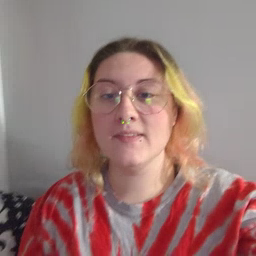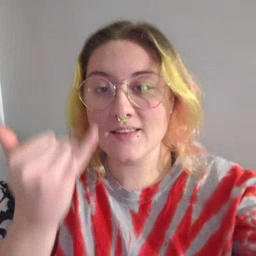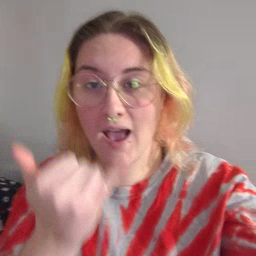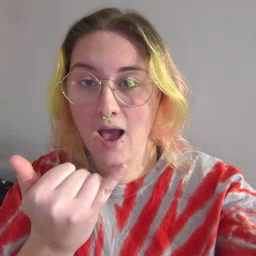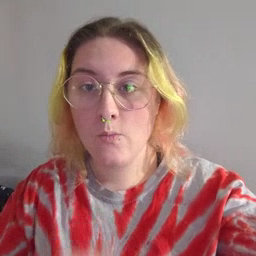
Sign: now